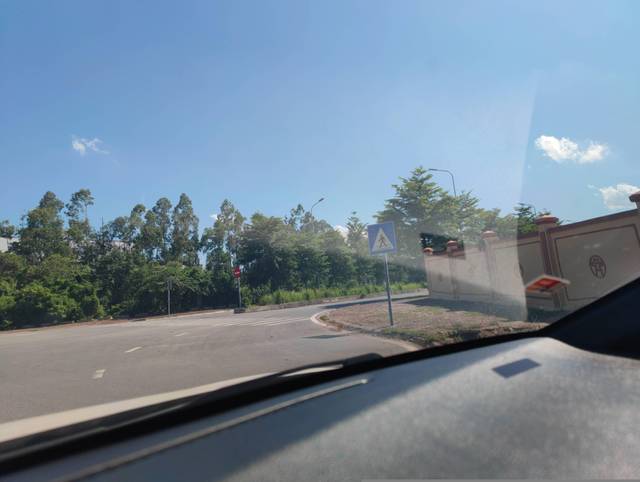
Region: Vietnam
Coordinates: 20.939, 105.85